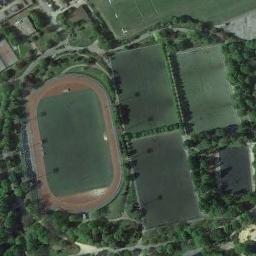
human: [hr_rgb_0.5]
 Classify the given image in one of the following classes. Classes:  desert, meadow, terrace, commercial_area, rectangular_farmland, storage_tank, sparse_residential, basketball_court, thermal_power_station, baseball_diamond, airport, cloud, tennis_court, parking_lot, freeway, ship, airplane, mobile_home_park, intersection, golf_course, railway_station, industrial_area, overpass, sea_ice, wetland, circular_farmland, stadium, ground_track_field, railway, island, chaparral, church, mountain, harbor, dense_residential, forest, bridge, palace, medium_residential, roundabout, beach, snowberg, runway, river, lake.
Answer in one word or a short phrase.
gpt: ground_track_field